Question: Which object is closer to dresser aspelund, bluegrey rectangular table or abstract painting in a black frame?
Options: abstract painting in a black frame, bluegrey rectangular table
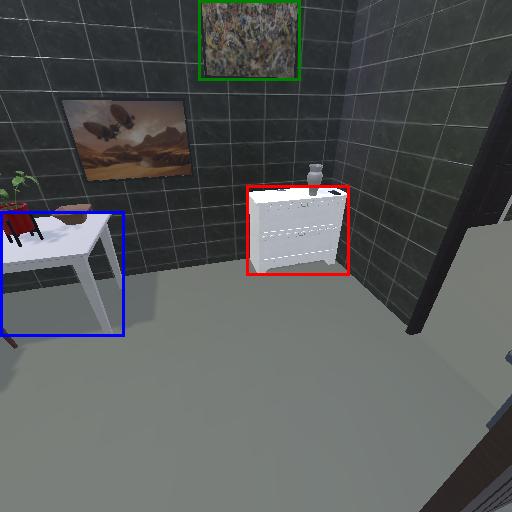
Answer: abstract painting in a black frame